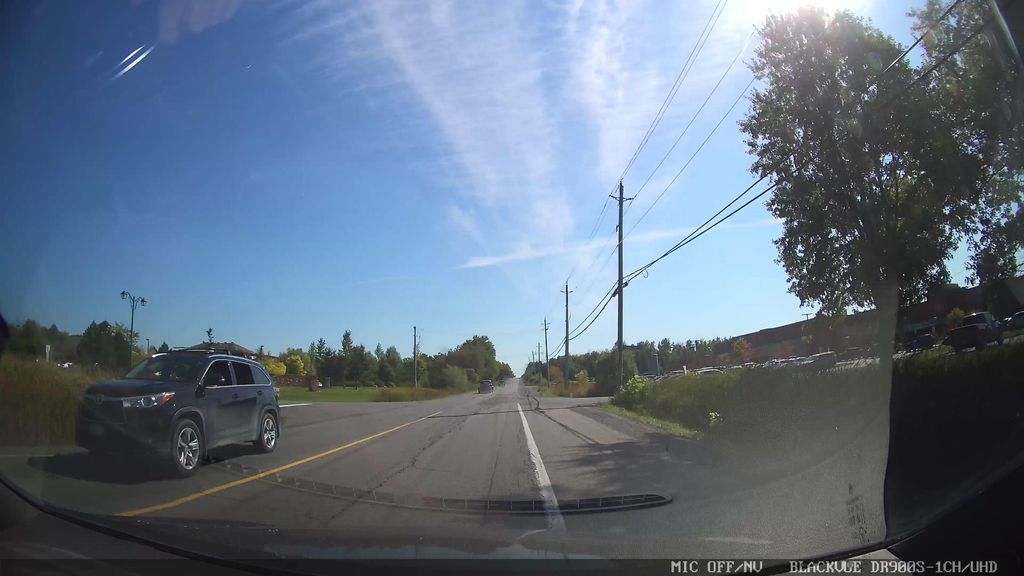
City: ottawa-gatineau